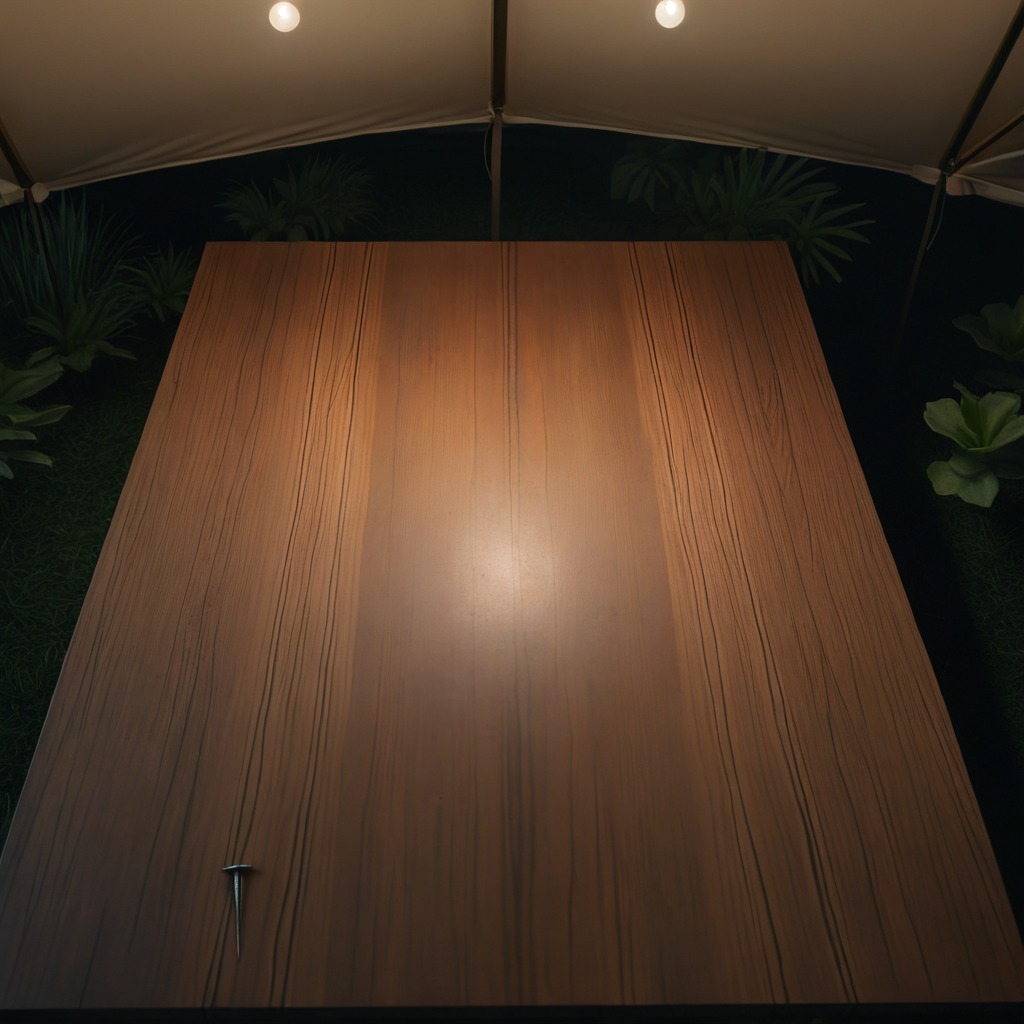
An iron nail is lying on the wooden table.